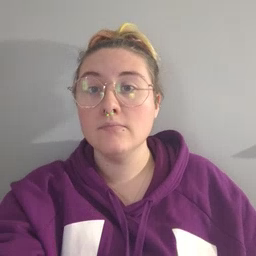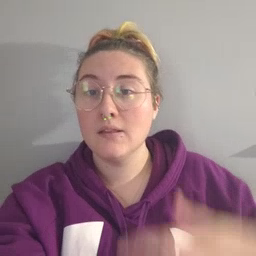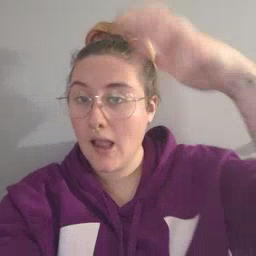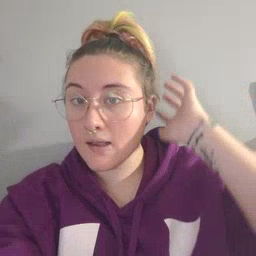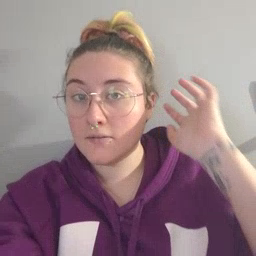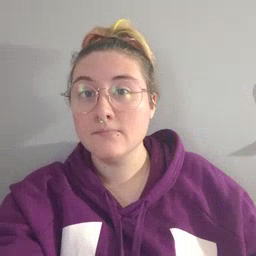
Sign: lion